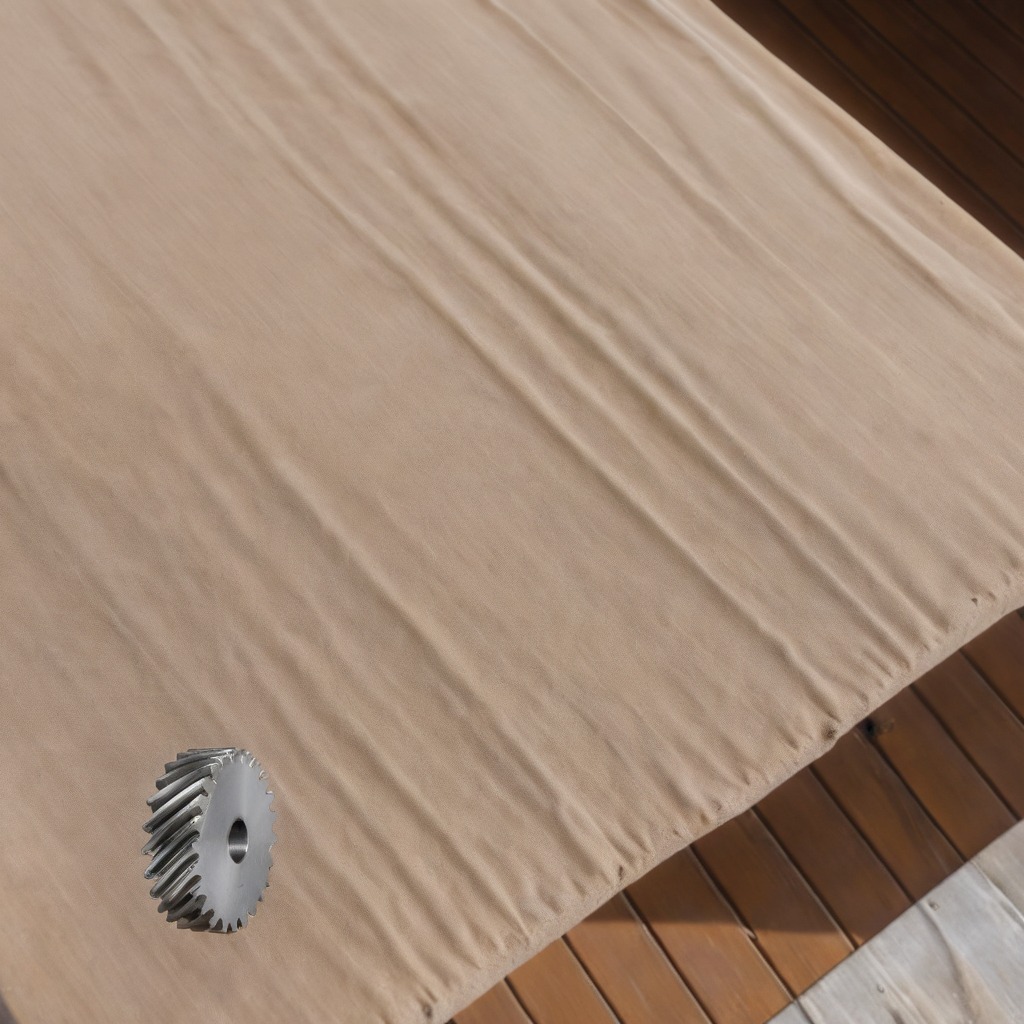
A steel gear with teeth is lying on a wooden table.